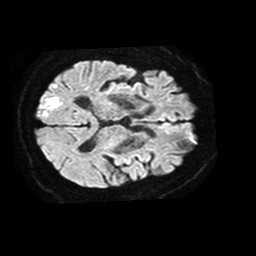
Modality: TRACE
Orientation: axial
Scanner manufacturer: philips
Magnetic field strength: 1.5 T
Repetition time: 3.847 s
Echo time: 0.09719 s